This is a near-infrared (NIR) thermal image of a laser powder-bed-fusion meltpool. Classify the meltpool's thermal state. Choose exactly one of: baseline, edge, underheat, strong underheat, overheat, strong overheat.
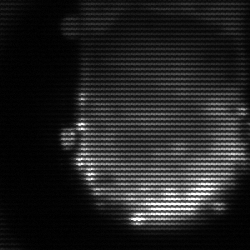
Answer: baseline